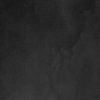
Label: dusty